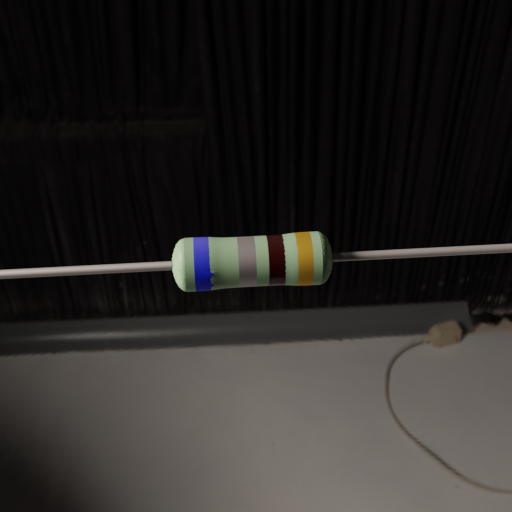
Resistor colour bands (in order): blue, silver, black, gold